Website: bh-photo
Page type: customer-info-address
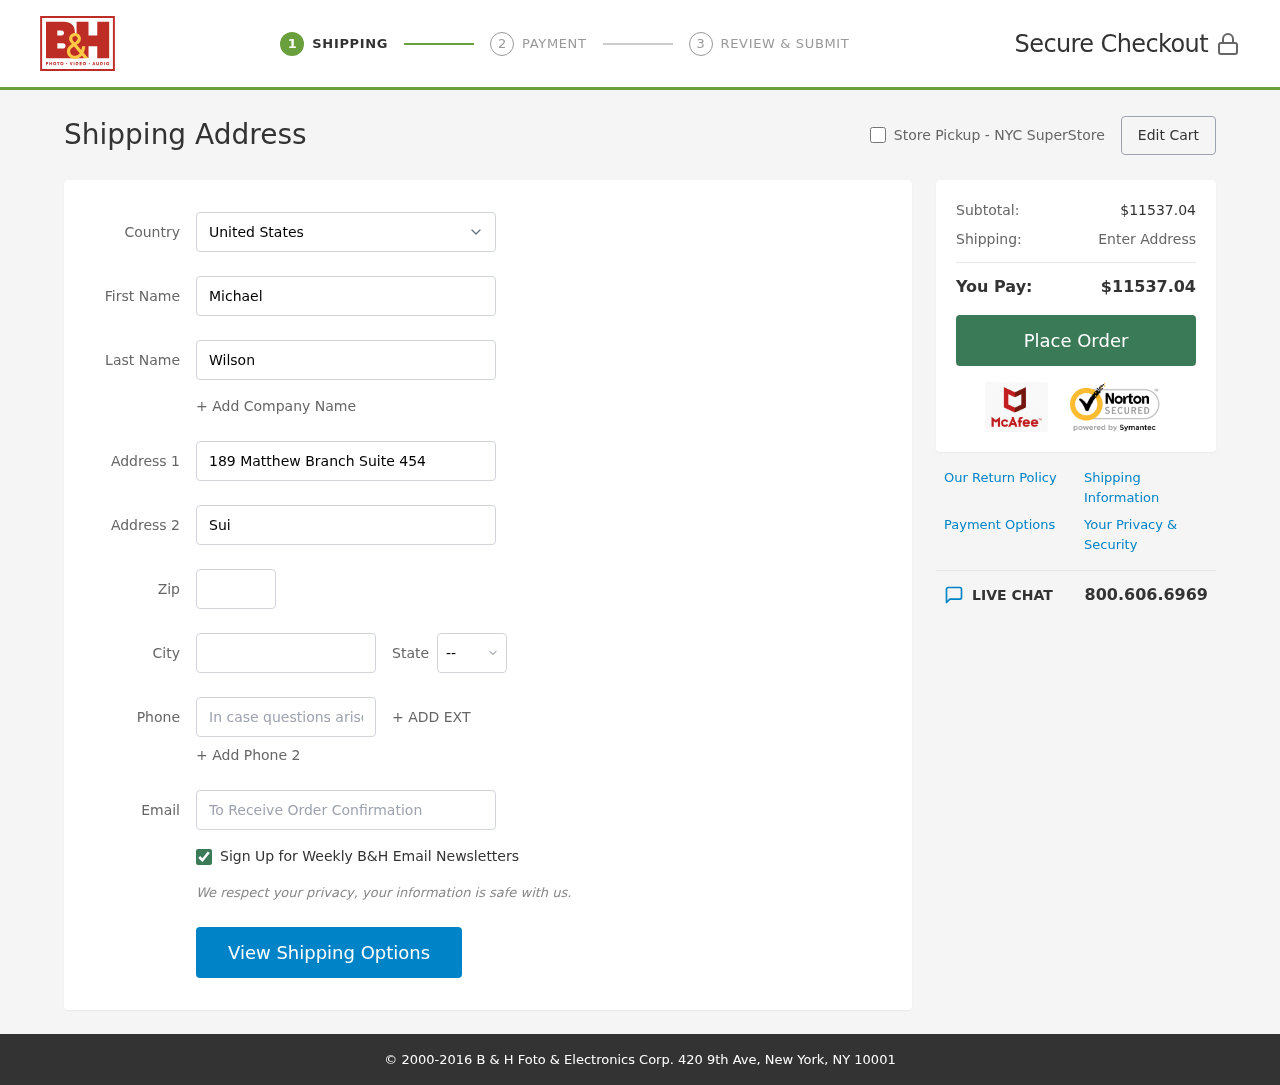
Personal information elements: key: PII_CITY
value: Wandaberg
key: PII_COUNTRY
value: United States
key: PII_EMAIL
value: michael_wilson@yahoo.com
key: PII_FIRSTNAME
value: Michael
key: PII_LASTNAME
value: Wilson
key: PII_PHONE
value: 9568363327
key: PII_POSTCODE
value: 63879
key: PII_STATE_ABBR
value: WY
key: PII_STREET
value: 189 Matthew Branch Suite 454
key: PII_STREET2
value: Suite 125
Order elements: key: ORDER_SUBTOTAL
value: $11537.04
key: ORDER_TOTAL
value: $11537.04